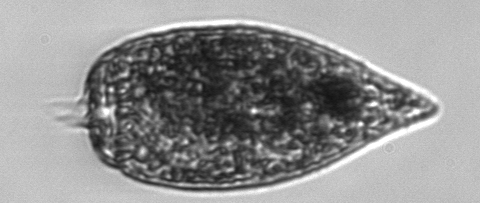
Label: Strombidium_conicum